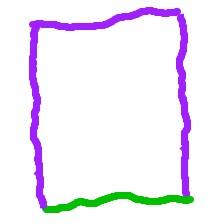
Shape: rectangle